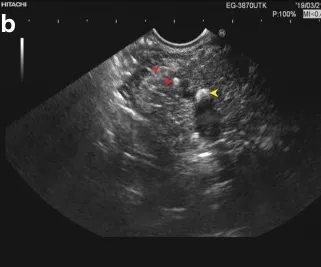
(a, b) Endoscopic ultrasound showing low pancreatic echoes, the internal echoes were uniform. Pancreatic duct in the head and neck of the pancreas showed multiple stone shadows (yellow arrow: pancreatic stones; red arrow: parenchyma calcification; and blue arrow: pancreatic duct).
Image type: radiology (ultrasound)